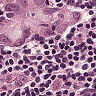
Metastatic tissue present: yes